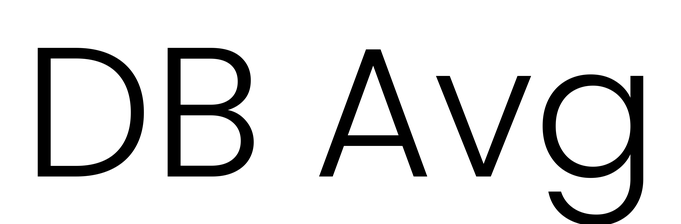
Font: Poppins-Light